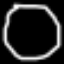
Label: octagon